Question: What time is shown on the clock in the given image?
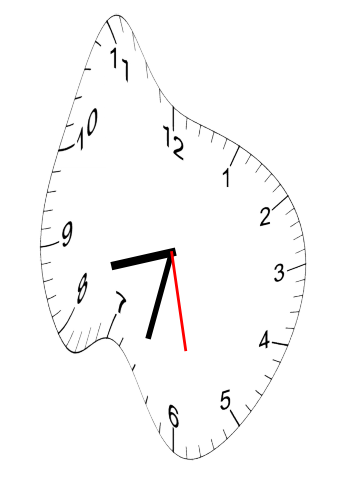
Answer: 08:32:28